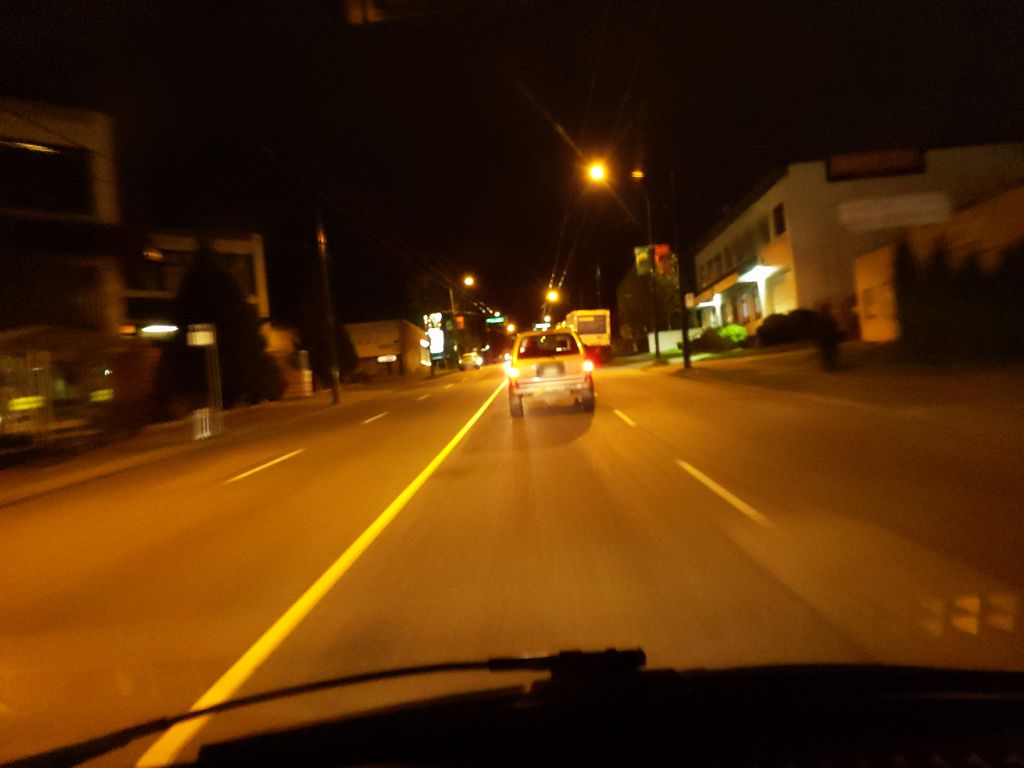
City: vancouver